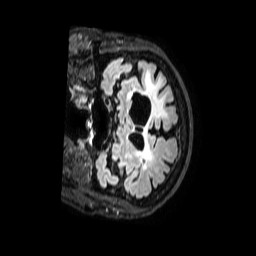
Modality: FLAIR
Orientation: coronal
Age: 63
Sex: male
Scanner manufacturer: philips
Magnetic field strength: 3 T
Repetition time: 4.8 s
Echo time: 0.2754 s